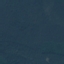
Land use / land cover class: Forest